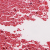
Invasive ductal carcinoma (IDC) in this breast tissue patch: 0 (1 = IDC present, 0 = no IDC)